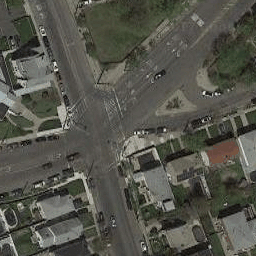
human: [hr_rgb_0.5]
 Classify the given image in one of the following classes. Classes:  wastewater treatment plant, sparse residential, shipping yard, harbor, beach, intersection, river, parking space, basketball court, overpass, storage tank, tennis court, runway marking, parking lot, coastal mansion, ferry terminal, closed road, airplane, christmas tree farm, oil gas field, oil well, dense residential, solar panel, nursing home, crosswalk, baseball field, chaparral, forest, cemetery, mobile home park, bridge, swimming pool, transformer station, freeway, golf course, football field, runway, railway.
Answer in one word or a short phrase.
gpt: intersection